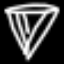
Label: diamond